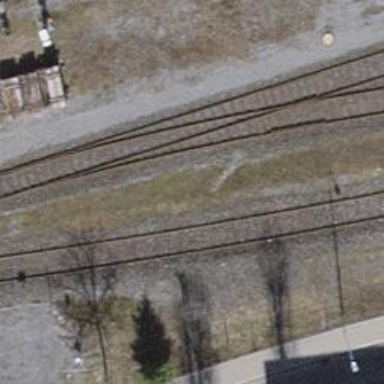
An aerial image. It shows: Railway yard in service.